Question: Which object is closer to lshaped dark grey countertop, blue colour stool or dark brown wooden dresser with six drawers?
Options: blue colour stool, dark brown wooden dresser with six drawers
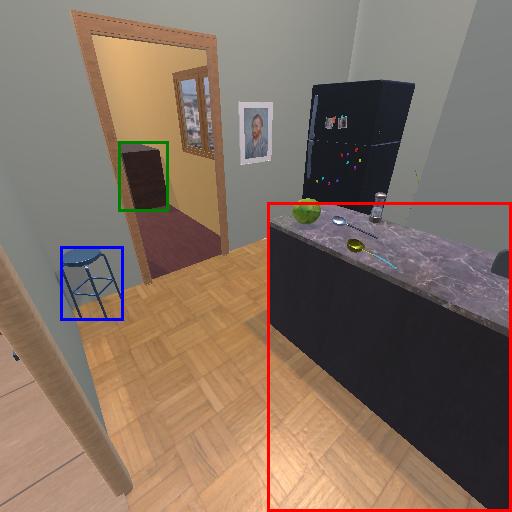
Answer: blue colour stool